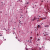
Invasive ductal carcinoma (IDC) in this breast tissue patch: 0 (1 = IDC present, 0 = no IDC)